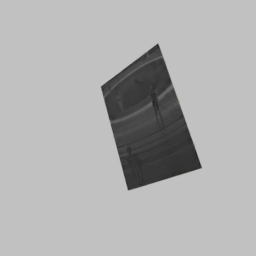
Label: decoration